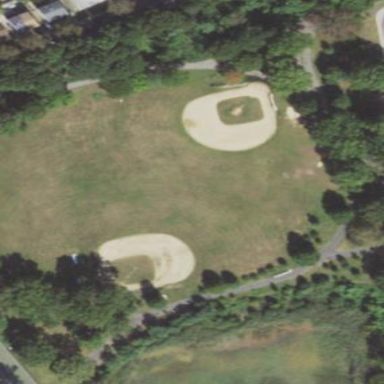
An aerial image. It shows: Cricket pitch used for leisure land.